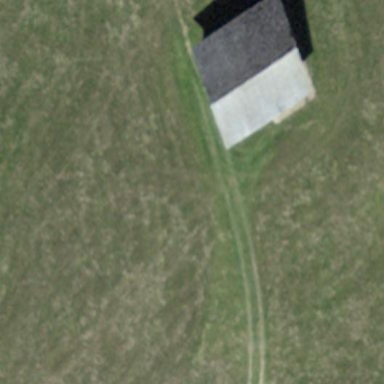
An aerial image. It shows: Barn.